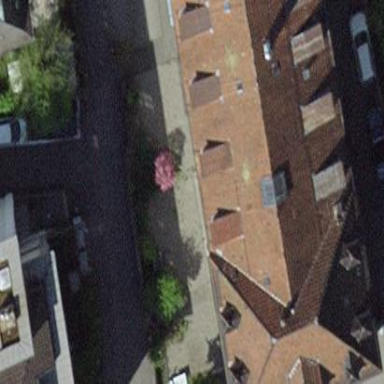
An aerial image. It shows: Terrace building.